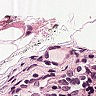
Metastatic tissue present: no